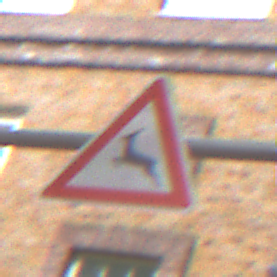
Verkehrszeichen: WildwechselRechts
Umgebung: Outdoor, Urban
Tageszeit: MorningAfternoon
Wetter: Overcast
Licht: Natural
Jahreszeit: NotSpecified
Kontrast: LowContrast